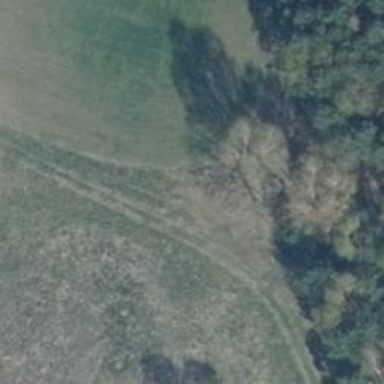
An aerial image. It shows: Hunting stand.